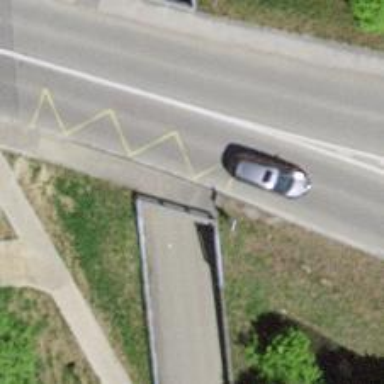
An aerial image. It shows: Bus stop with platform for public transport.